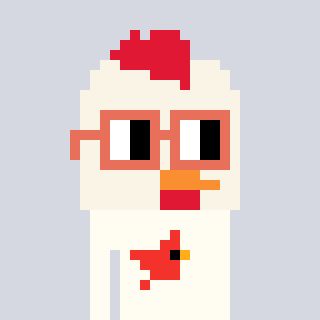
a pixel art character with square orange glasses, a chicken-shaped head and a grayscale-colored body on a cool background